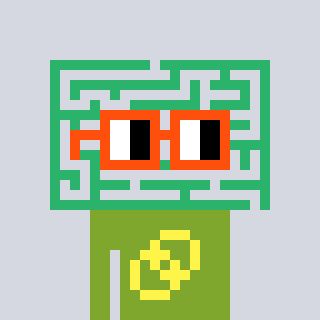
a pixel art character with square orange glasses, a maze-shaped head and a slimegreen-colored body on a cool background